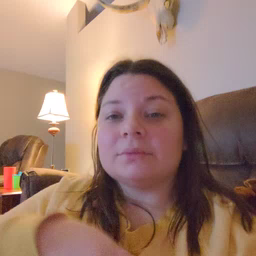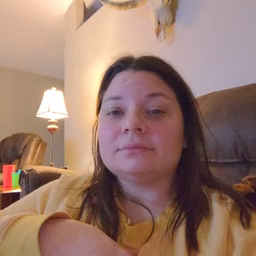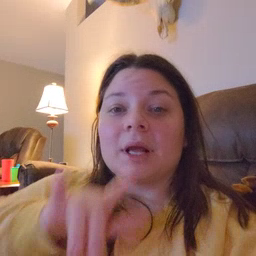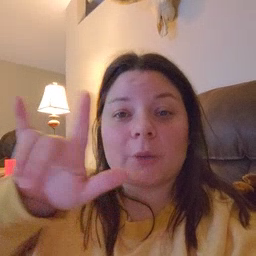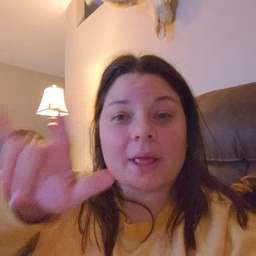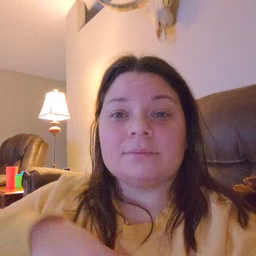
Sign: airplane